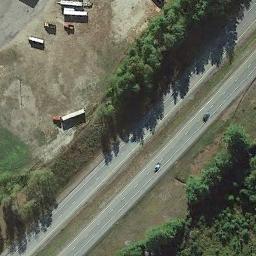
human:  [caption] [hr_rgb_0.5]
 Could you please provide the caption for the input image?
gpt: A straight freeway has some trees on either side of the freeway and some cars are on one side of the freeway .

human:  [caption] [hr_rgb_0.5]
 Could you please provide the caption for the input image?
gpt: The freeway is between the bare land and some trees .

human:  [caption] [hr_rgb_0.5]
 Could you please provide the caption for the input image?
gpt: There are large green lawns and green trees around the freeway, There are two cars on the freeway, And many cars are parked in the open space beside the freeway .

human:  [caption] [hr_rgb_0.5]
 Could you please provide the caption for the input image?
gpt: There was only one car on the motorway .

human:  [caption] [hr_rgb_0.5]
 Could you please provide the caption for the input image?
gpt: There are some green trees along the freeway with some bare land beside .